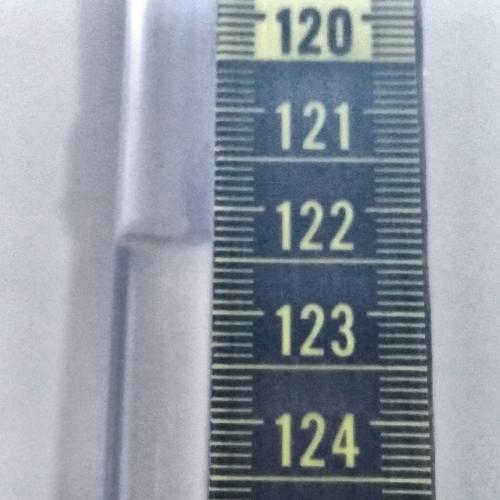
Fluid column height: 122.3 cm